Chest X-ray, AP view. Patient: 36 years old, sex M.
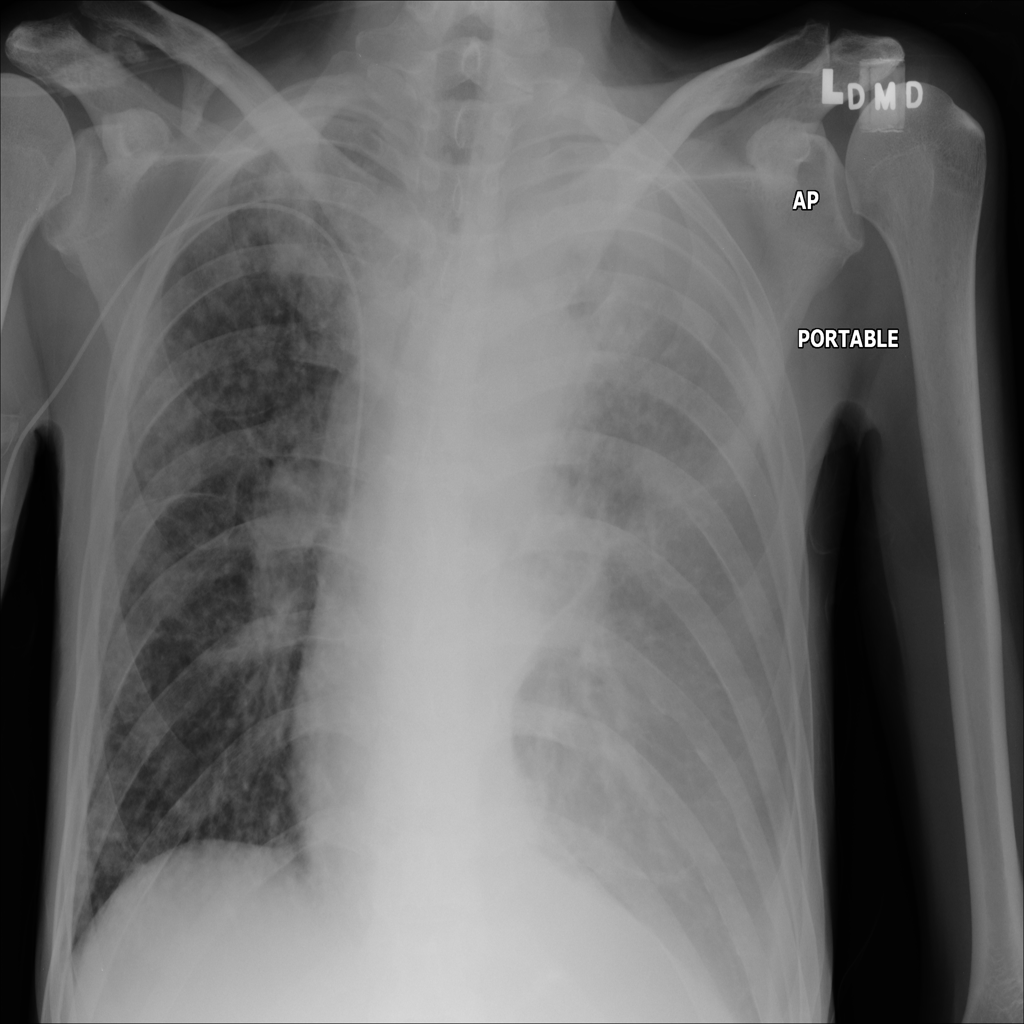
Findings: Effusion, Infiltration, Nodule